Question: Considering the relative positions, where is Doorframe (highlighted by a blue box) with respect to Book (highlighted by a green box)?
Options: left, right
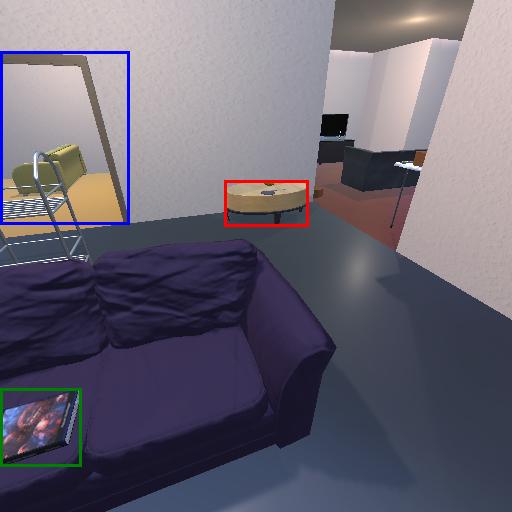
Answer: left